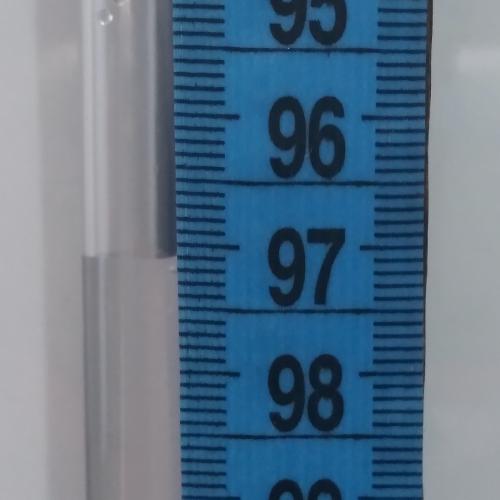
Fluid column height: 97.1 cm